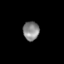
Tissue: skin
Cell type: Epithelial cells
Senescence score: 0.2763
Nuclear area (px): 298
Mean DAPI intensity: 135.54